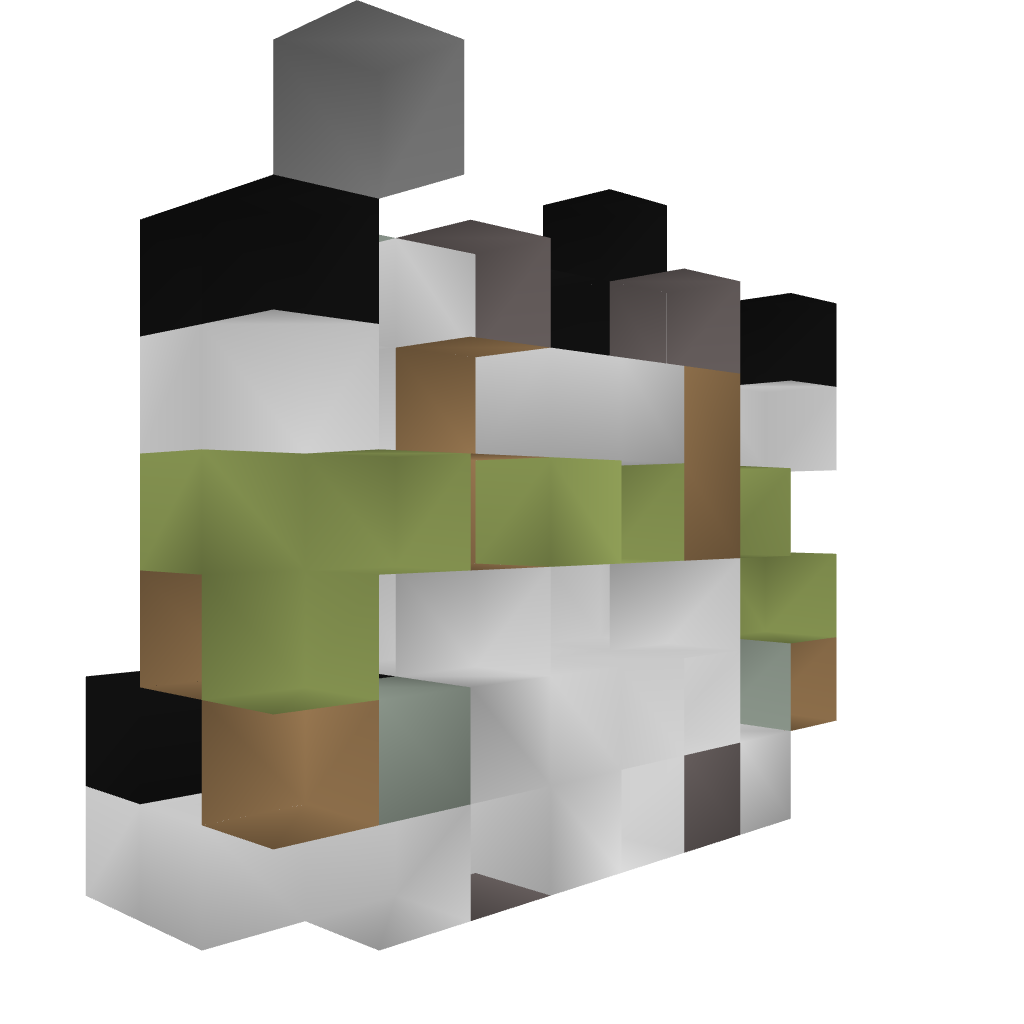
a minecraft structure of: Door 2X2 futurist